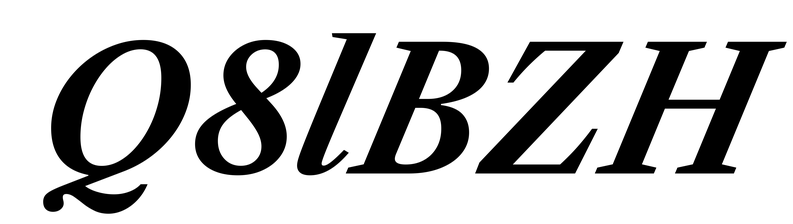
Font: LibreCaslonText-Italic_Bold_Italic